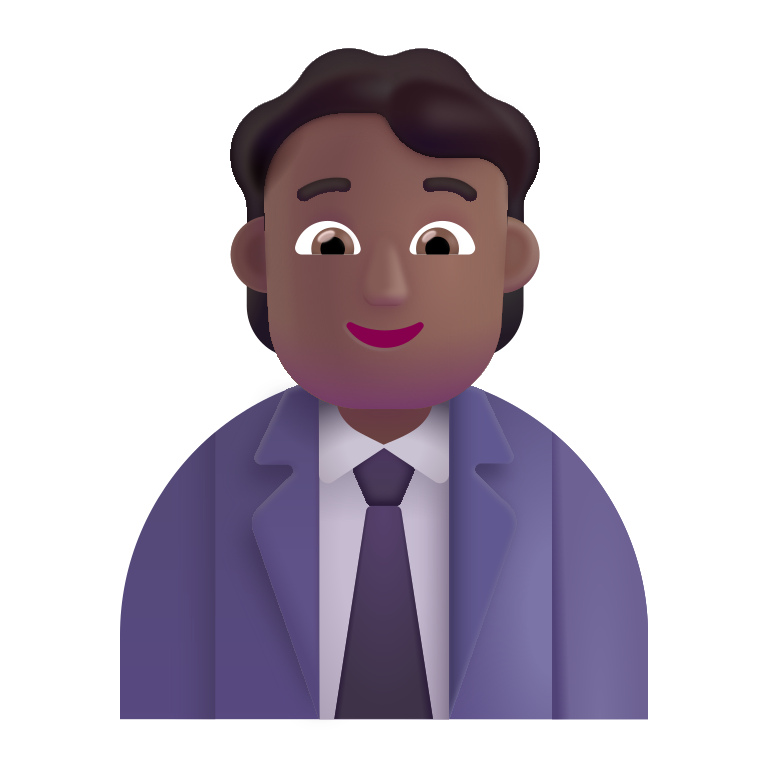
office worker color  dark